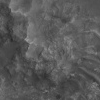
Atmospheric dust classification: not_dusty